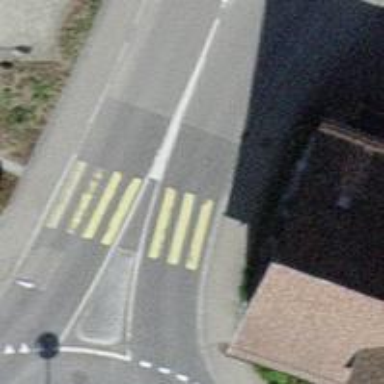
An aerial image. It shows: Uncontrolled zebra crossing on the road.